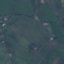
Label: Pasture